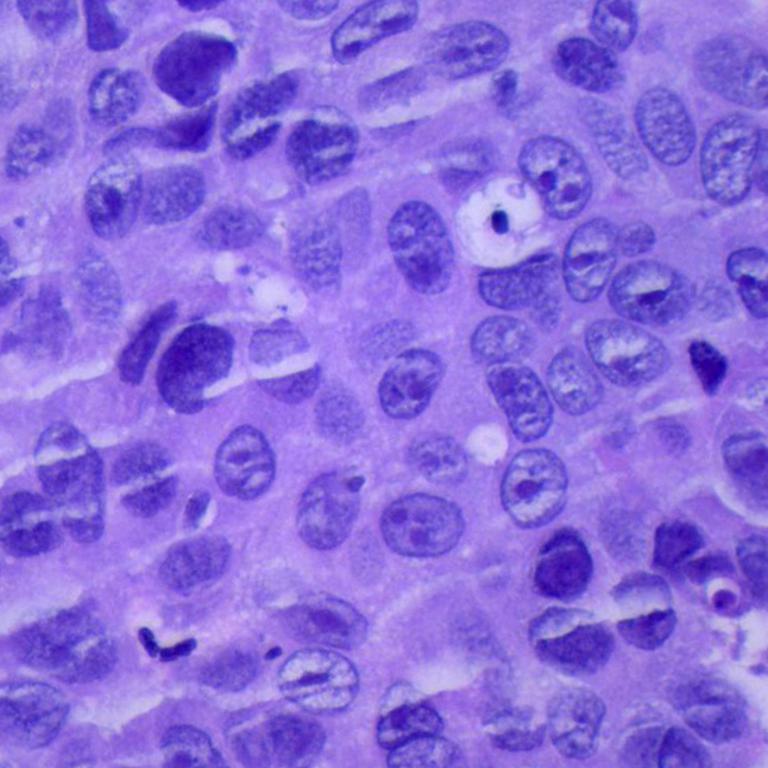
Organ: lung
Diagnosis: squamous carcinomas